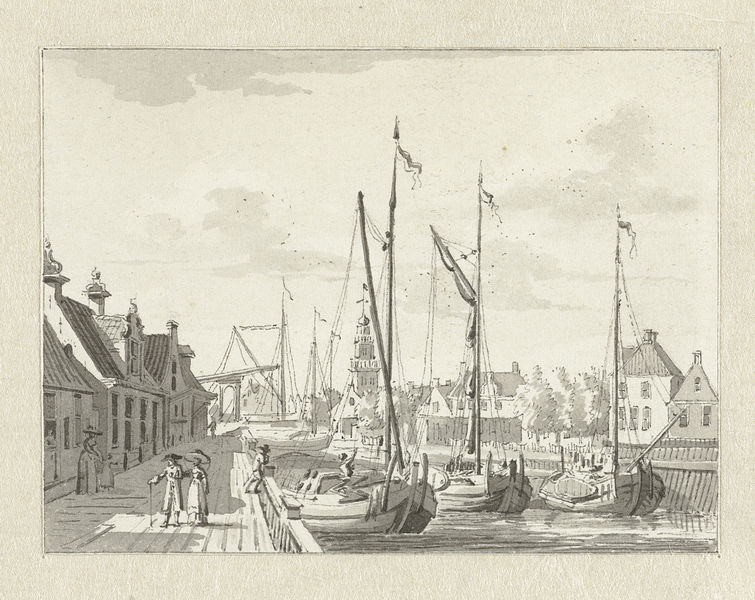
Titel: Gezicht te De Lemmer (?)
Künstler: Jan Bulthuis
Standort: Amsterdam
Institution: Rijksmuseum
Schlagwörter: himmel, schatten, wasser, aquarell, bäume, fluss, frauen, menschen, see, stadt, ufer, holz, hüte, licht, männer, tisch, zeichnung, teller, holland, häuser, brücke, kanal, kirche, sonne, boot, boote, kahn, turm, schiffe, segel, segelboot, segelschiffe, fahnen, fassaden, passanten, mast, segelschiff, hafen, kähne, kai, masten, promenade, kutter, löffel, bett, geländer, segelboote, segler, becher, tusche, links, mole, sonnig, teufel, ankern, uferpromenade, kupferstich, pflege, nonnen, schwmmend